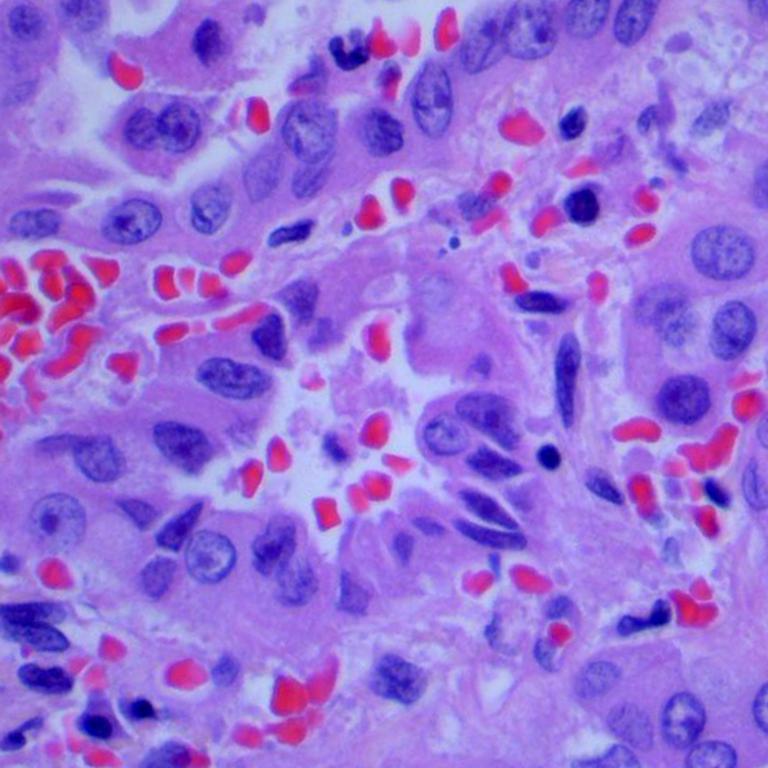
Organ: lung
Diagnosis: adenocarcinomas